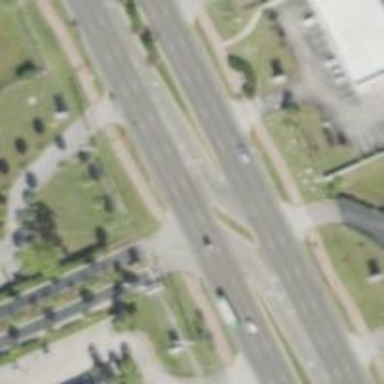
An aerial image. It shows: Trunk link road with asphalt surface.